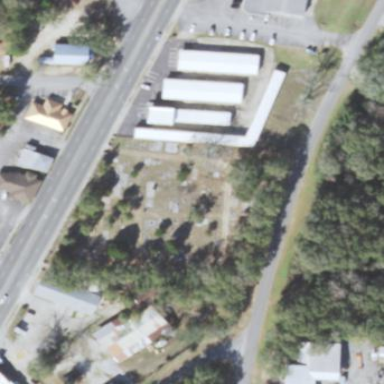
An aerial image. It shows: Cemetery.